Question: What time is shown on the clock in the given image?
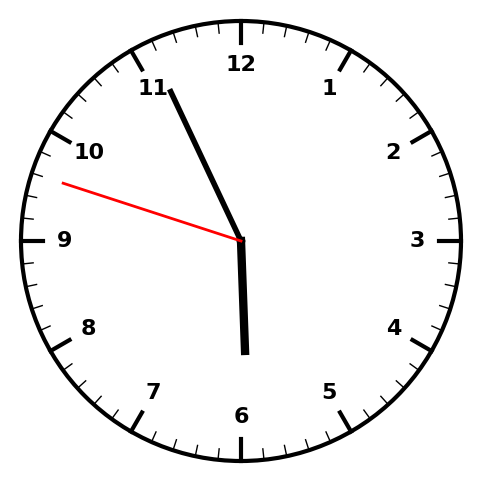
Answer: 05:55:48